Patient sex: M
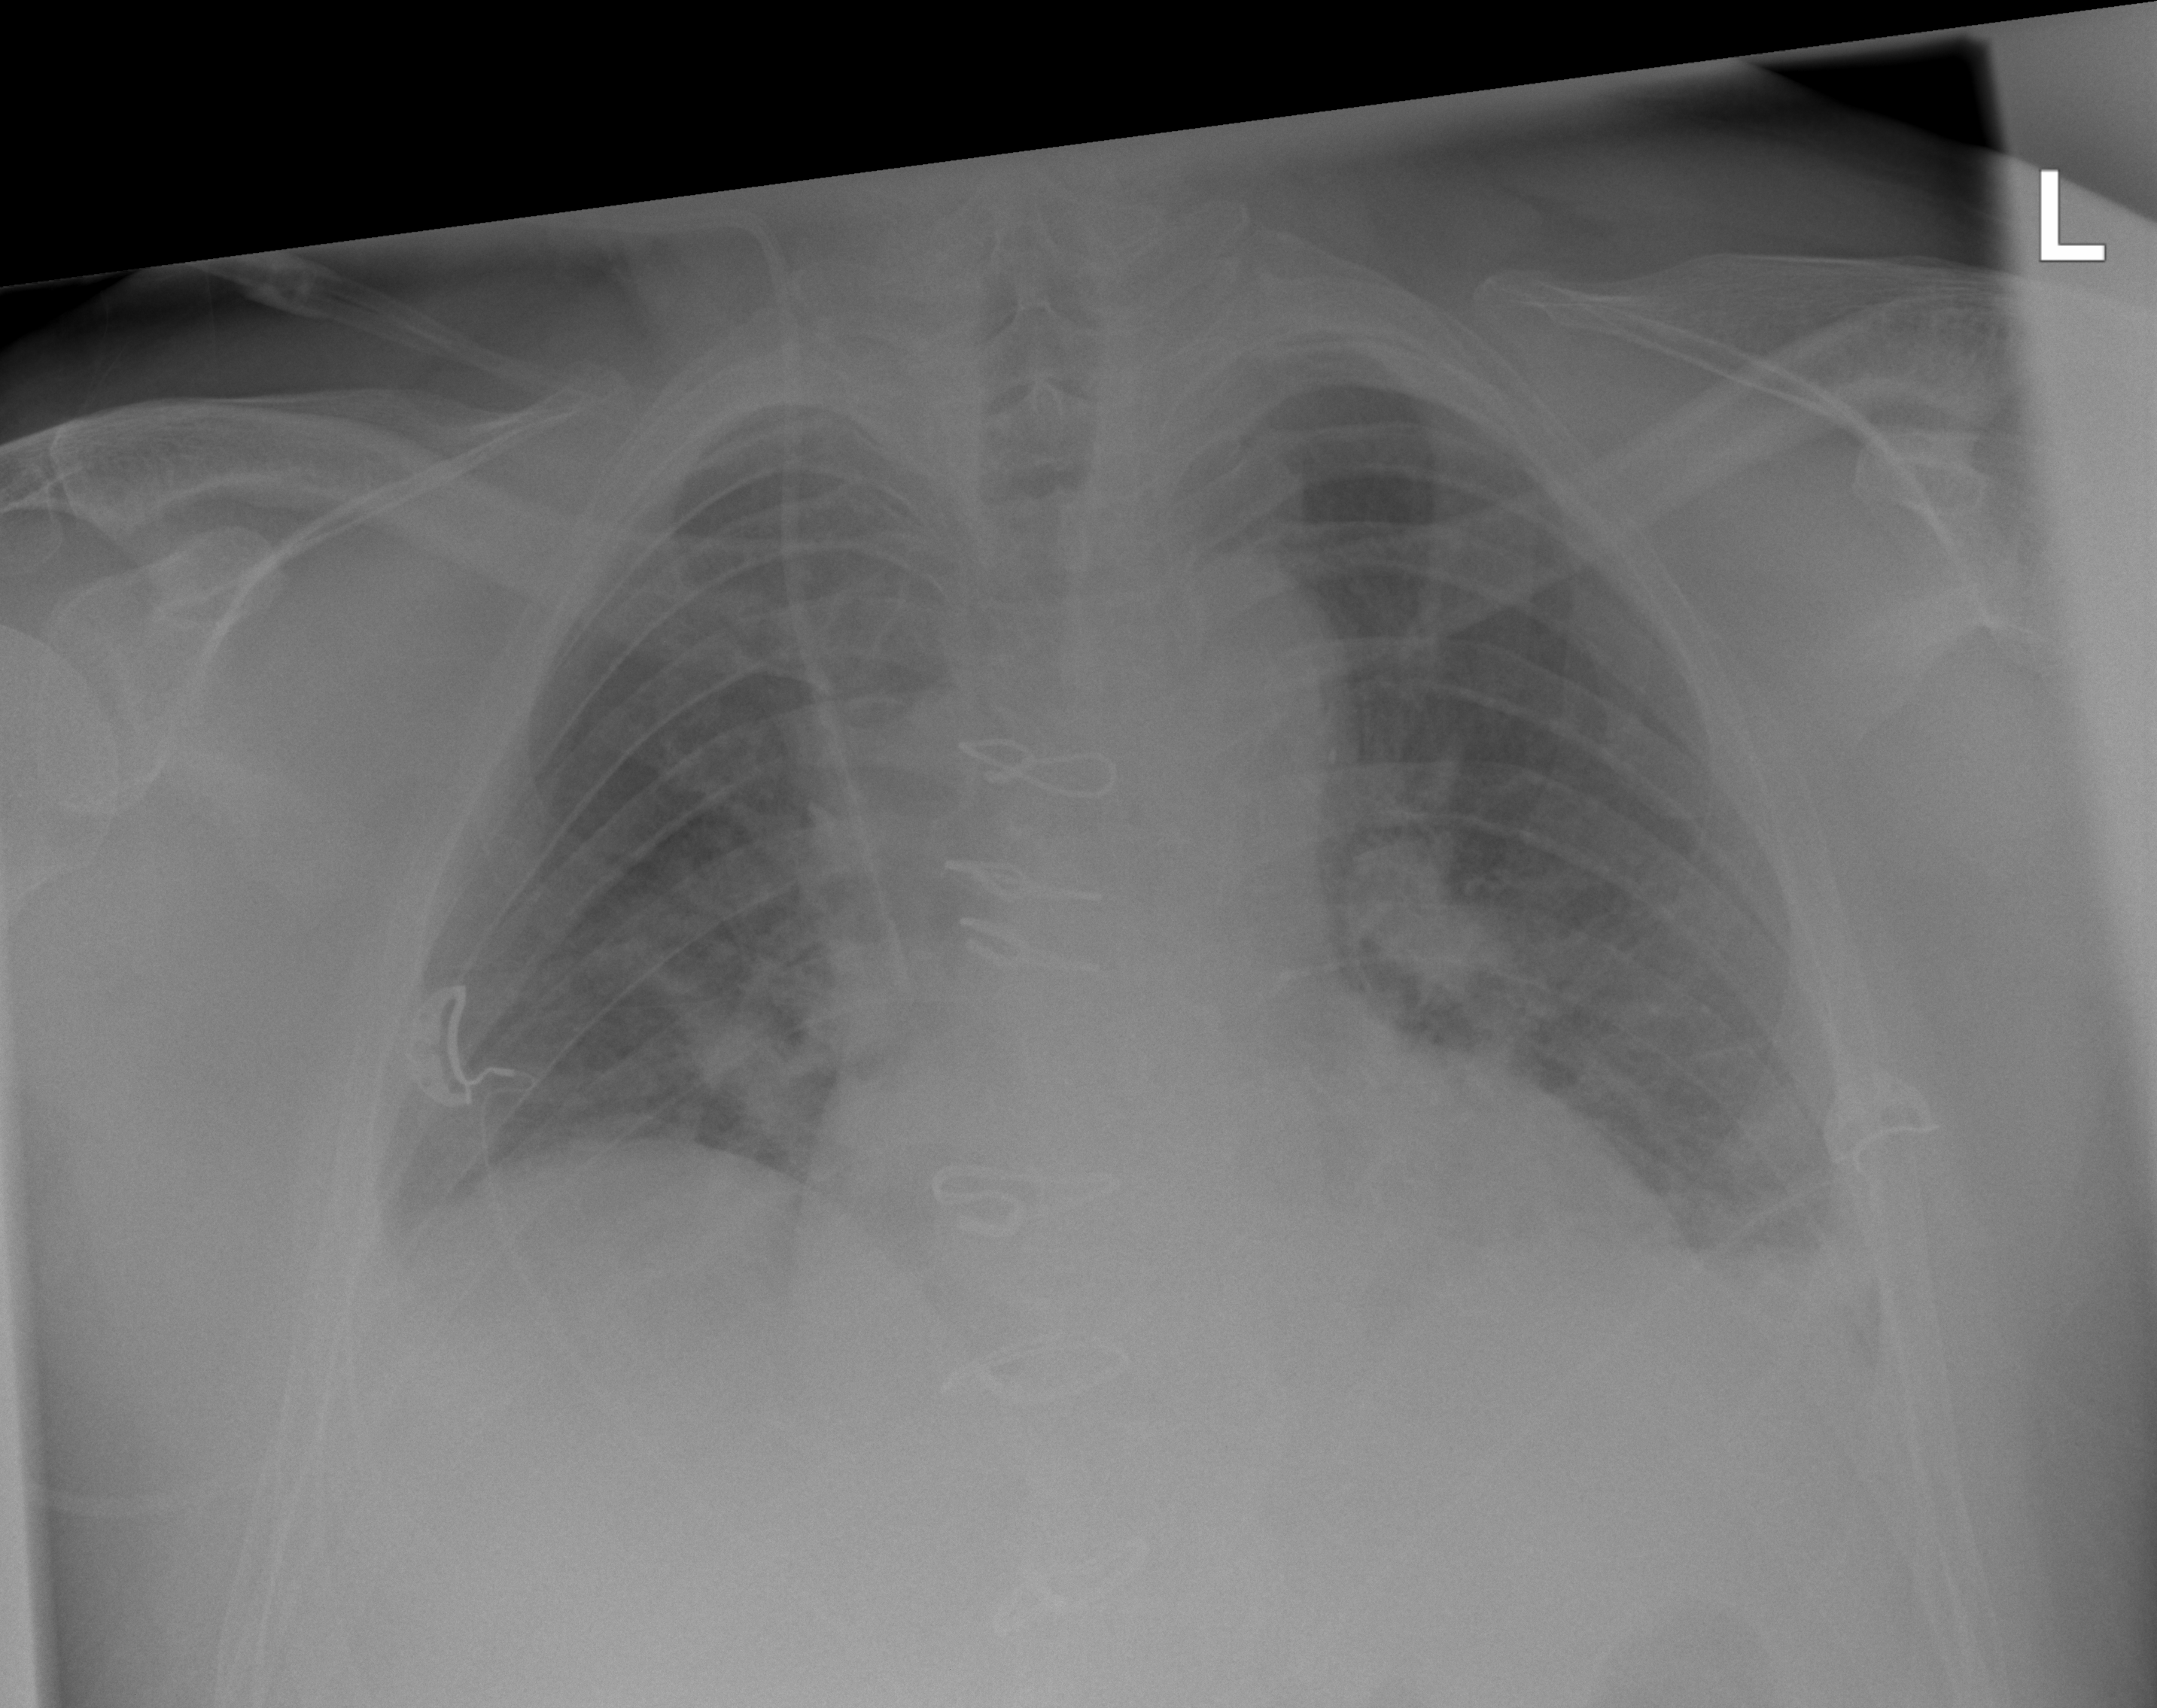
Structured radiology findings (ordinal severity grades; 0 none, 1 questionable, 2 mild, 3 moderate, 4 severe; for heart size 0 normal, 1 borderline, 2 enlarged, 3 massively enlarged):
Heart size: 1
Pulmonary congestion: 2
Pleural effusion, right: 2
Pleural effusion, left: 2
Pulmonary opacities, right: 2
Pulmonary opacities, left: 2
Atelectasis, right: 2
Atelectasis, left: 2